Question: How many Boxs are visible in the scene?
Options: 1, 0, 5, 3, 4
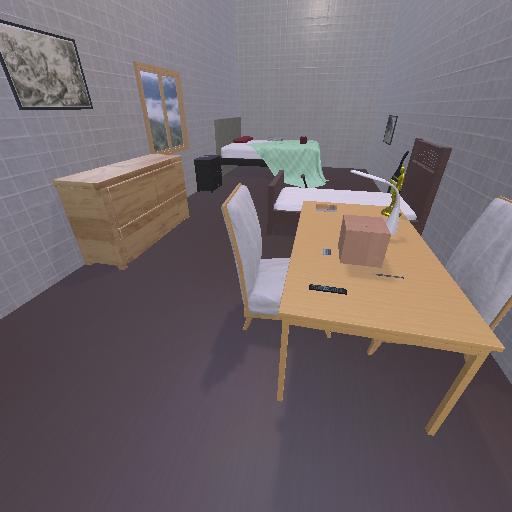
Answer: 1